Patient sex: F
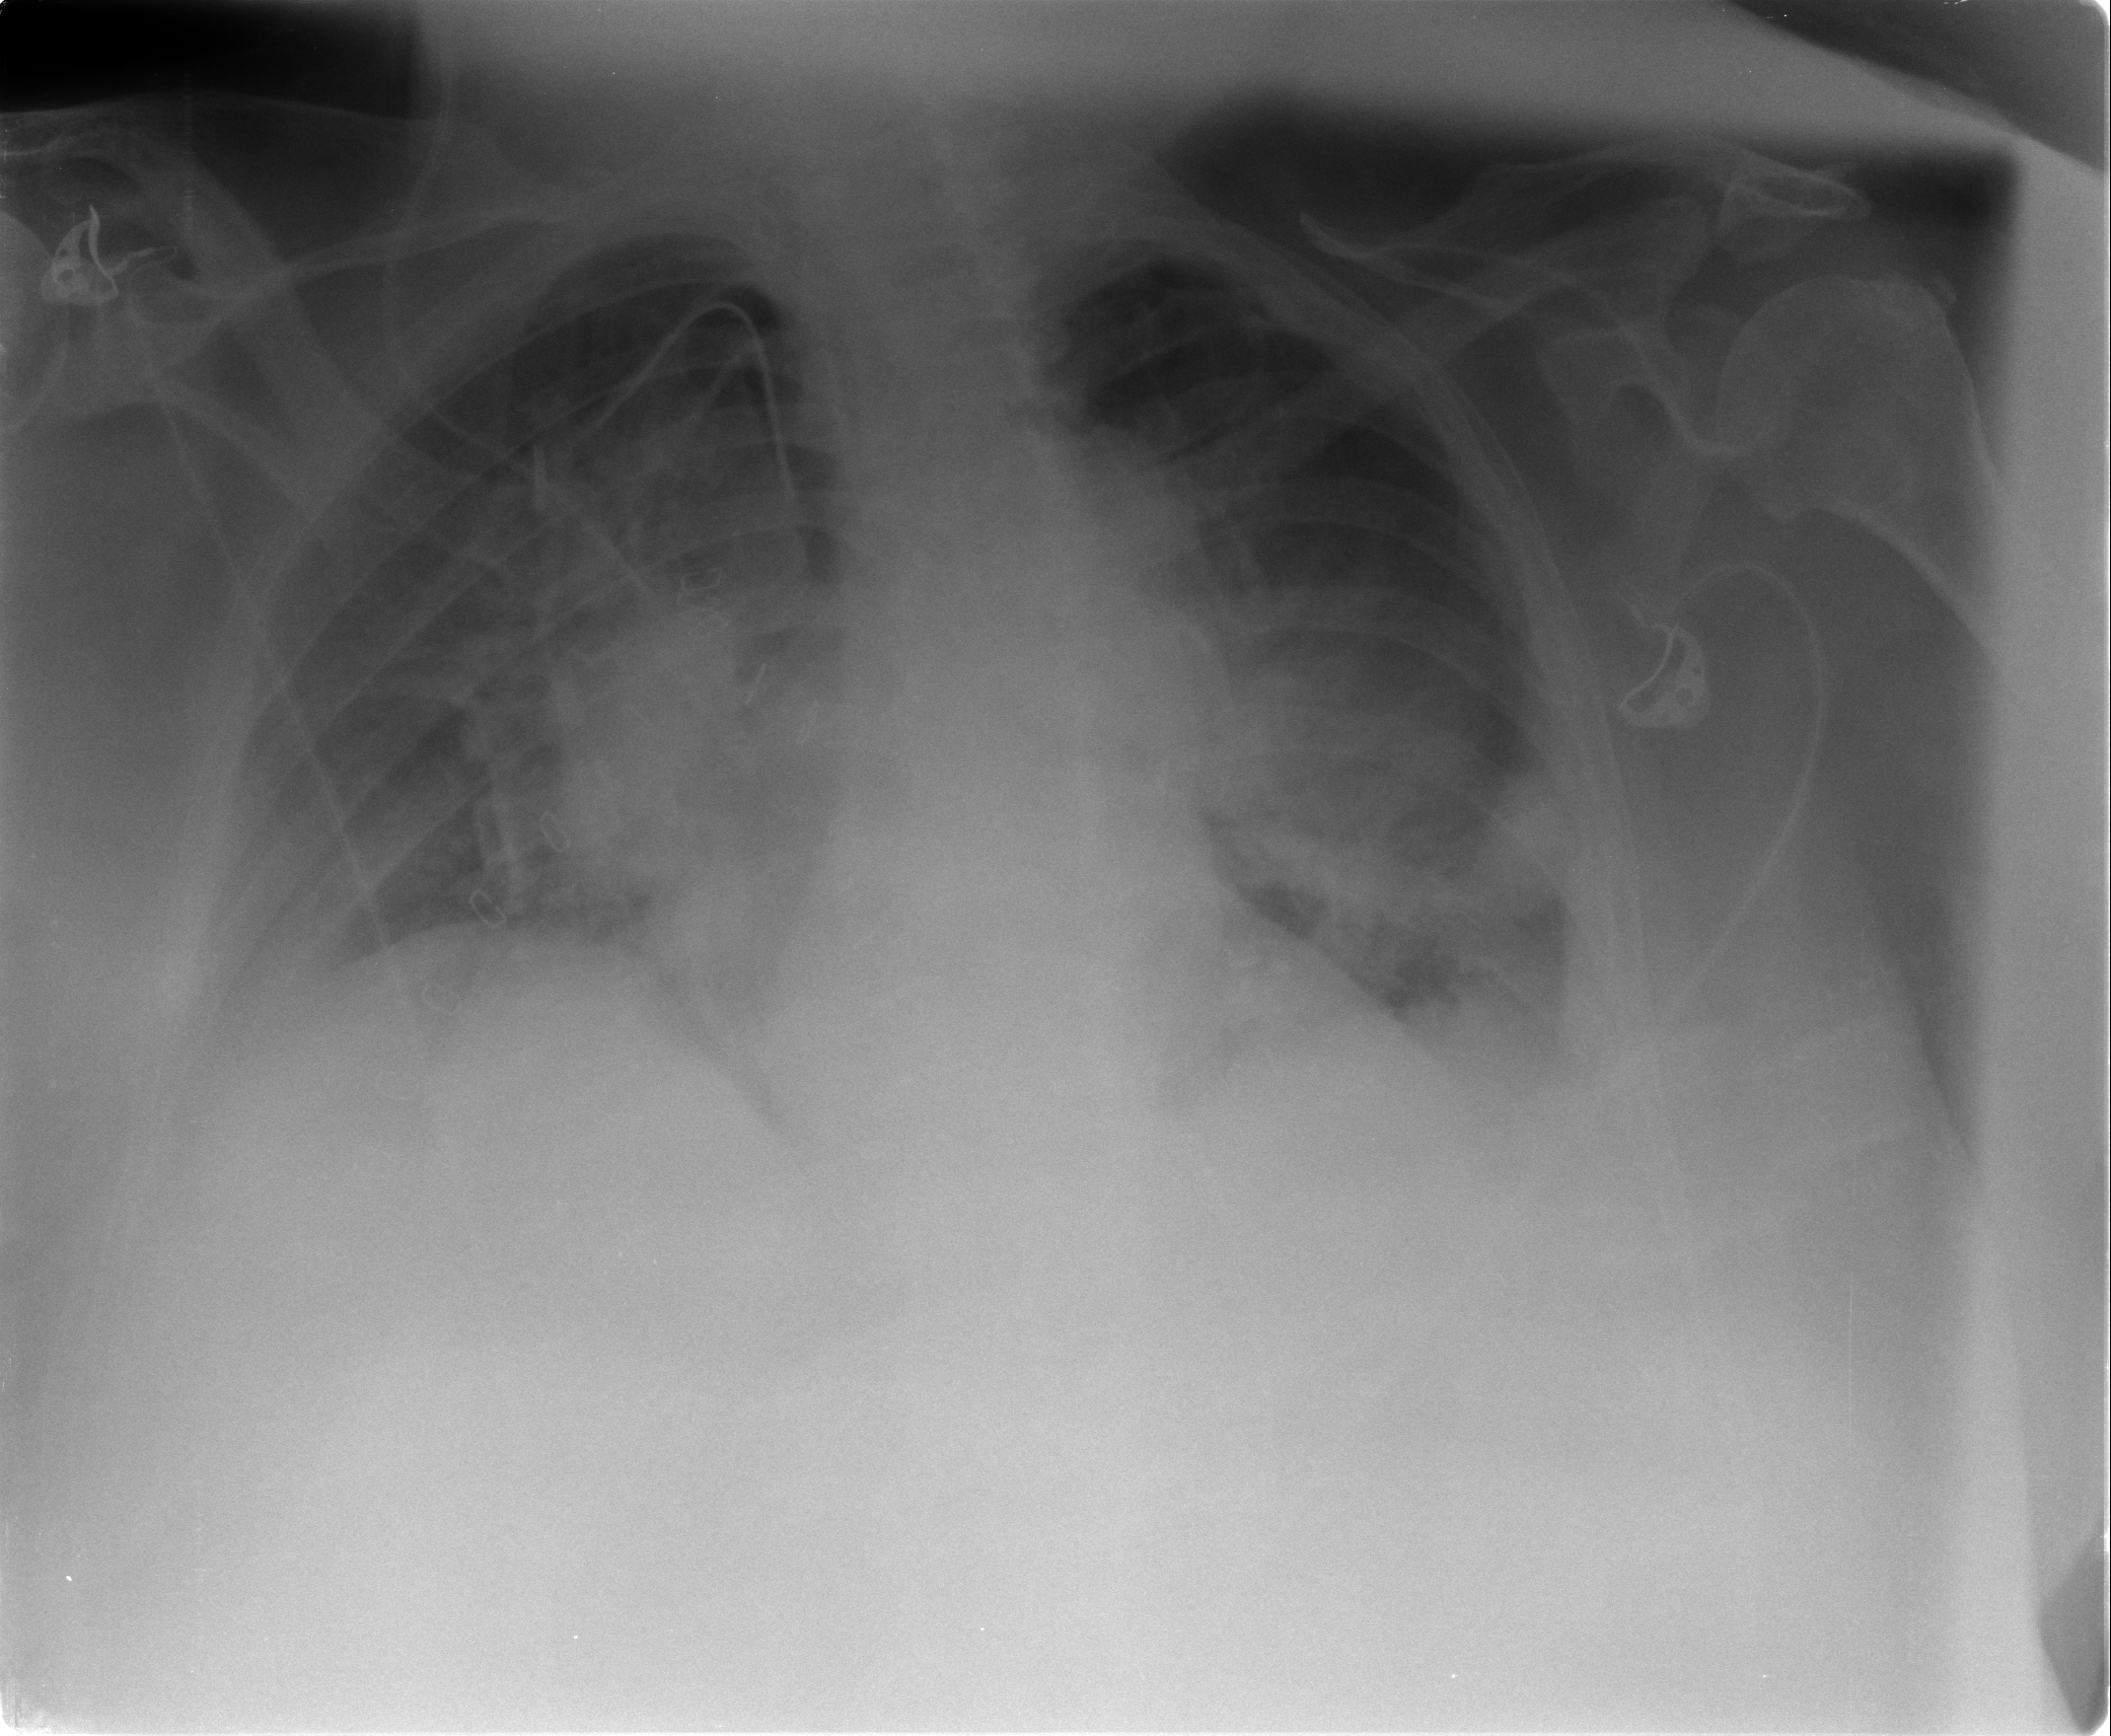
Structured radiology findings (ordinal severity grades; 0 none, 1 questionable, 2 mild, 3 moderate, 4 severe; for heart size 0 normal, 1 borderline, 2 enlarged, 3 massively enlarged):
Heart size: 2
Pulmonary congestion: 1
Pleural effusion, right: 0
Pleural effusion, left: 2
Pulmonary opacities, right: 0
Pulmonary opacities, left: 0
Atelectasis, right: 2
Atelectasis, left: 2